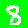
Digit: 8